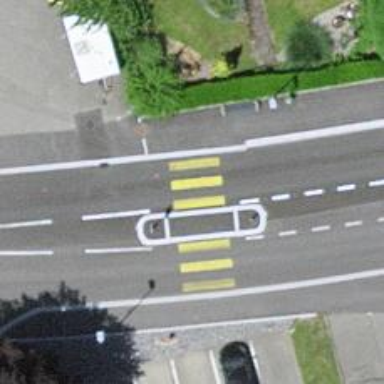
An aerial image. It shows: Uncontrolled crossing with pedestrian island.